Interaction volume radius: 5 \u00c5
Interaction volume height: 45 \u00c5
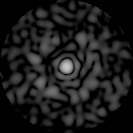
Disorder parameter: 0.8038